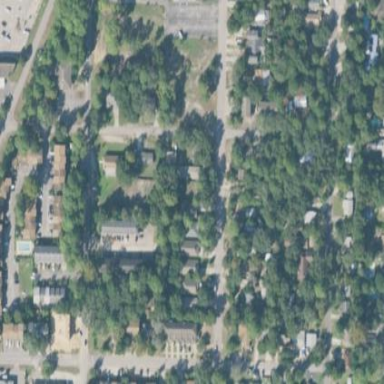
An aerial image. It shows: This residential area consists of single-family homes.